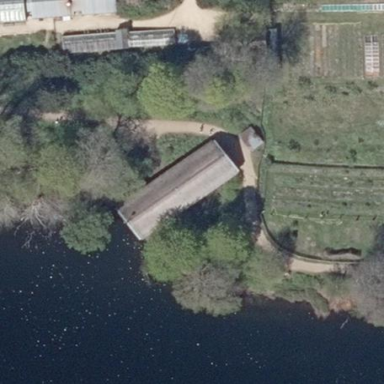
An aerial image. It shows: Boathouse.